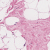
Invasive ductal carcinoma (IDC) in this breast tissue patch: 0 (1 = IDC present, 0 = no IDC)